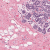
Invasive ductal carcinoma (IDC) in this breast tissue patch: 0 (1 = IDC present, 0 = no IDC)